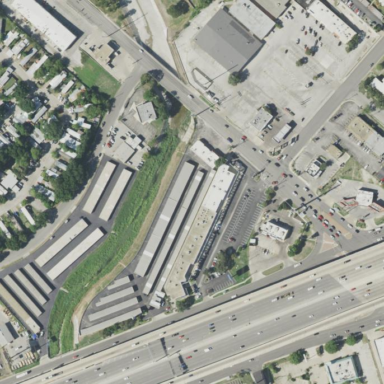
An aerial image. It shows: Storage rental facility.